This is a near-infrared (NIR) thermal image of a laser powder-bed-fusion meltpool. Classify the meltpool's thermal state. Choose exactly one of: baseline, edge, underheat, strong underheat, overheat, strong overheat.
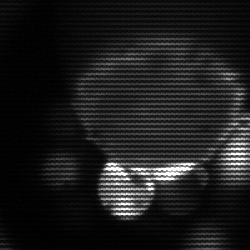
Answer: edge